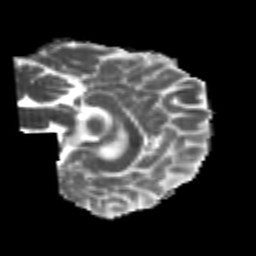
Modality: MD
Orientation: sagittal
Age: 22
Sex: female
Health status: healthy
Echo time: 0.074 s